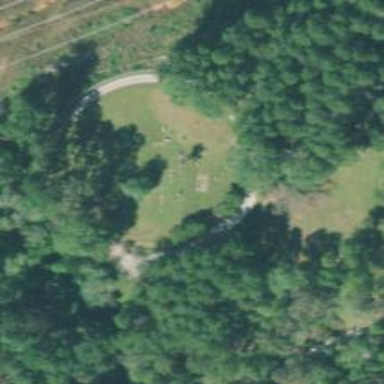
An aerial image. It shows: Cemetery.